Question: I'm using instruments to profile the CPU activity of an iOS game.
The problem I'm having is that I'm not entirely sure what the data I'm looking at represents.
Here is the screen I see after running my game for a couple of minutes,

I can expand the call tree to see exactly what methods are using the most CPU time. I'm unsure if this data represents CPU usage for the entire duration the profiler was running or is it just at that point in time.
I've tried running the slider along the timeline to see what effect that has on the numbers and it doesn't seem to have any. So that leeds me to believe the data represents CPU usage for the duration the game was running.
If this is the case then is it possible to access CPU usage at a particular point in time. There are a few spikes along the time line, I would like to see exactly what was happening at that time to see if there are any improvements I can make.
Thanks in advance for any responses.
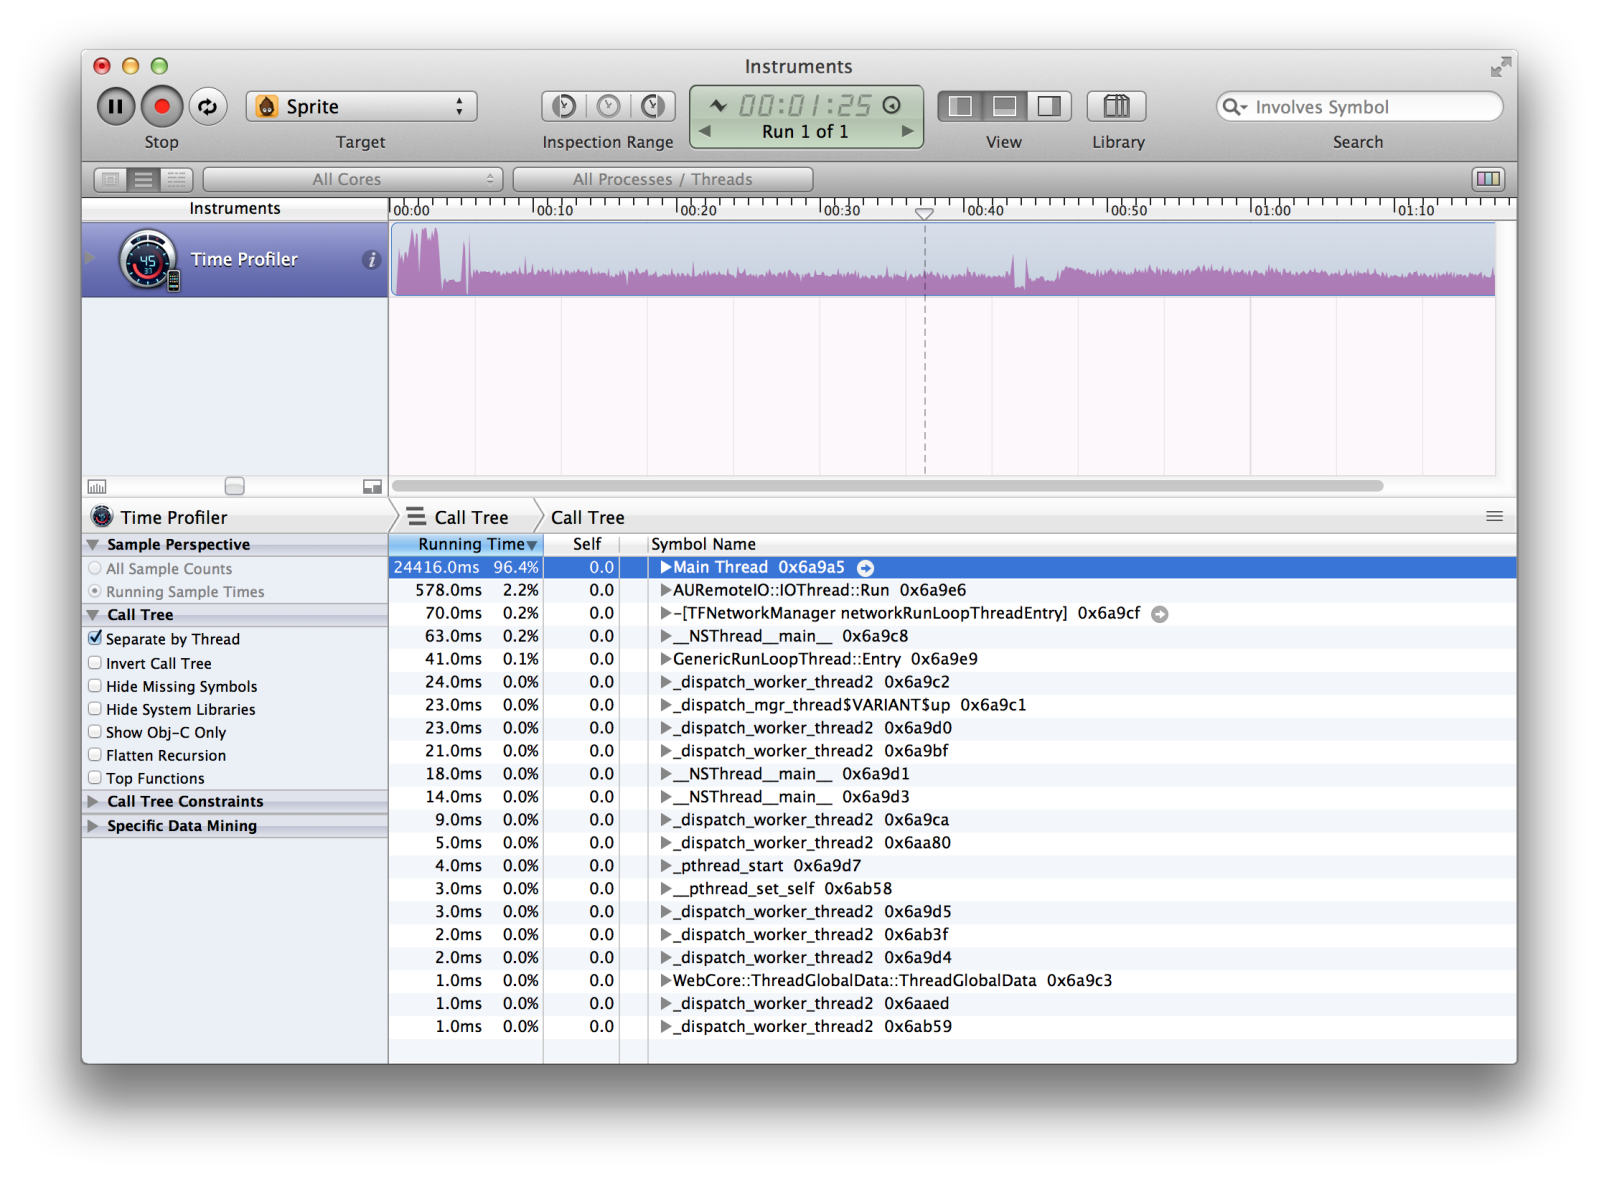
Answer: To select a time range, use the "inspection range" buttons at the top of the window (left of the stop watch).
First select the start of the range by clicking on the graph ruler, the press the left most button to select the left edge. Then select the end of the range on the graph ruler and press the right most button to select the right edge.